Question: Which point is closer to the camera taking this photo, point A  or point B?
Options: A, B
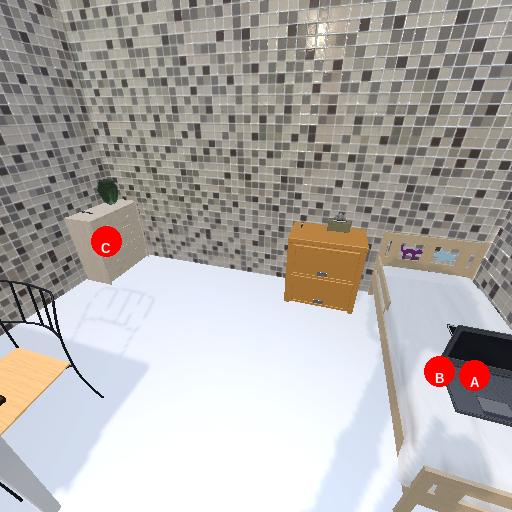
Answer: A